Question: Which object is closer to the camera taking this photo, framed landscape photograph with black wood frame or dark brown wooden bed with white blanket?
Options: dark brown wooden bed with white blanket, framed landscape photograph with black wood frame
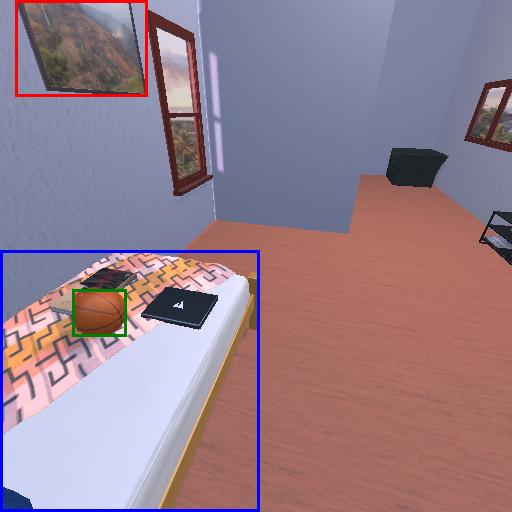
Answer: dark brown wooden bed with white blanket